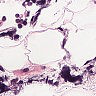
Metastatic tissue present: no